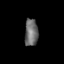
Tissue: lung
Cell type: Epithelial cells
Senescence score: 0.1879
Nuclear area (px): 355
Mean DAPI intensity: 107.814